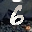
Label: 6